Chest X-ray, PA view. Patient: 27 years old, sex M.
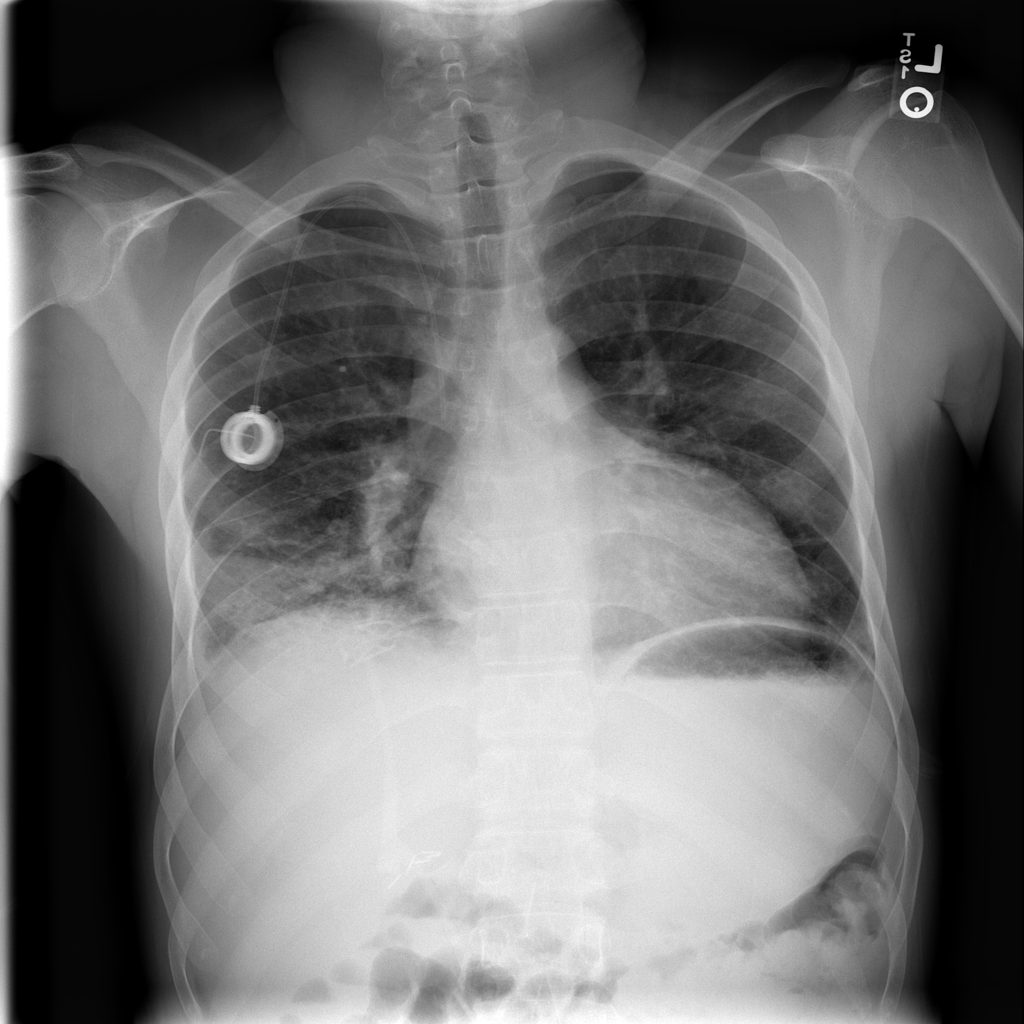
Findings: Pneumonia